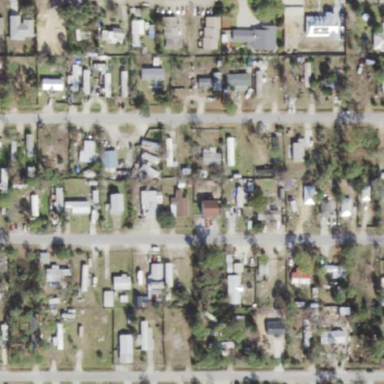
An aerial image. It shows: Residential area known as trailer park.